Question: Here is a barplot with 'ggplot':
'''
library(ggplot2)
ggplot(subset(dat, Gene=='3_RH2B'), aes(x=Morpho, y=Weights, fill=Model2)) + geom_bar(stat='identity') + ggtitle('RH2B')
'''

My problem is that the colors repeat instead of forming one big block. I would like that each bar is formed by three blocks of color corresponding to the three levels of the variable 'dat$Model2'. How can I achieve this? Why does ggplot create this graph and not directly the one I'd like?
Here is the data.frame 'dat':
'''
Gene Morpho Model Weights Model2
1 1_RH1 Morph_PC1 OUMV 0.081666667 OUMx
2 1_RH1 Morph_PC1 OUM 0.093333333 OUMx
3 1_RH1 Morph_PC1 BM1 0.286666667 BMx
4 1_RH1 Morph_PC1 OUMVA 0.191666667 OUMx
5 1_RH1 Morph_PC1 OU1 0.076666667 OU1
6 1_RH1 Morph_PC1 BMS 0.255000000 BMx
7 1_RH1 Morph_PC1 OUMA 0.013333333 OUMx
8 1_RH1 Morph_PC2 OU1 0.106666667 OU1
9 1_RH1 Morph_PC2 BM1 0.030000000 BMx
10 1_RH1 Morph_PC2 OUM 0.226666667 OUMx
11 1_RH1 Morph_PC2 OUMVA 0.346666667 OUMx
12 1_RH1 Morph_PC2 OUMA 0.238333333 OUMx
13 1_RH1 Morph_PC2 OUMV 0.045000000 OUMx
14 1_RH1 Morph_PC2 BMS 0.003333333 BMx
15 2_LWS Morph_PC1 BM1 0.545000000 BMx
16 2_LWS Morph_PC1 BMS 0.253333333 BMx
17 2_LWS Morph_PC1 OUM 0.061666667 OUMx
18 2_LWS Morph_PC1 OUMV 0.018333333 OUMx
19 2_LWS Morph_PC1 OUMA 0.015000000 OUMx
20 2_LWS Morph_PC1 OUMVA 0.110000000 OUMx
21 2_LWS Morph_PC1 OU1 0.000000000 OU1
22 2_LWS Morph_PC2 OU1 0.136666667 OU1
23 2_LWS Morph_PC2 OUM 0.078333333 OUMx
24 2_LWS Morph_PC2 OUMVA 0.373333333 OUMx
25 2_LWS Morph_PC2 BM1 0.028333333 BMx
26 2_LWS Morph_PC2 OUMV 0.018333333 OUMx
27 2_LWS Morph_PC2 OUMA 0.353333333 OUMx
28 2_LWS Morph_PC2 BMS 0.013333333 BMx
29 3_RH2B Morph_PC1 BM1 0.301666667 BMx
30 3_RH2B Morph_PC1 BMS 0.478333333 BMx
31 3_RH2B Morph_PC1 OU1 0.091666667 OU1
32 3_RH2B Morph_PC1 OUM 0.066666667 OUMx
33 3_RH2B Morph_PC1 OUMA 0.028333333 OUMx
34 3_RH2B Morph_PC1 OUMV 0.023333333 OUMx
35 3_RH2B Morph_PC1 OUMVA 0.008333333 OUMx
36 3_RH2B Morph_PC2 OUM 0.246666667 OUMx
37 3_RH2B Morph_PC2 OUMA 0.171666667 OUMx
38 3_RH2B Morph_PC2 OUMV 0.096666667 OUMx
39 3_RH2B Morph_PC2 BMS 0.106666667 BMx
40 3_RH2B Morph_PC2 OU1 0.213333333 OU1
41 3_RH2B Morph_PC2 BM1 0.140000000 BMx
42 3_RH2B Morph_PC2 OUMVA 0.025000000 OUMx
'''
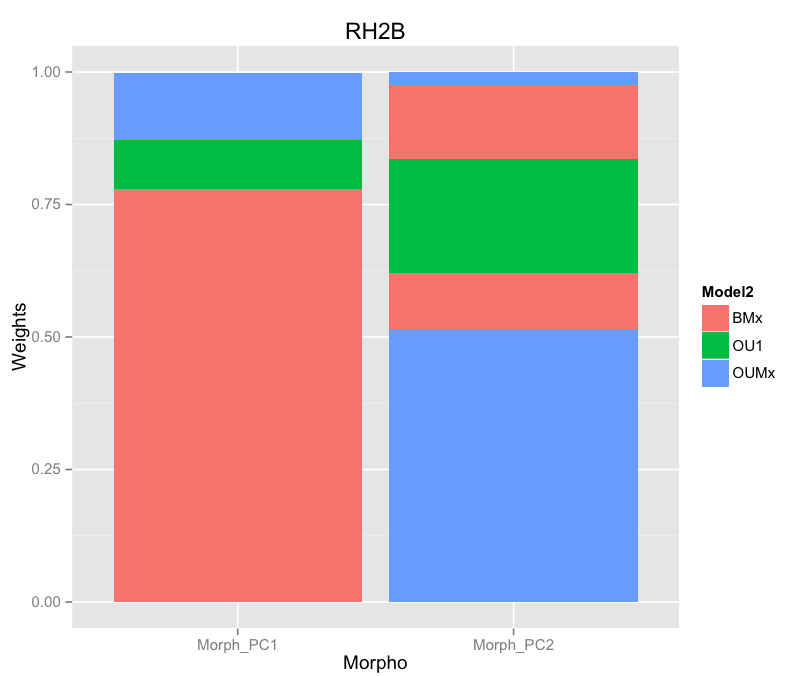
Answer: It appears that your data.frame is a summary table. In which case, 'stat = 'identity'' could be appropriate within the 'geom_bar' command. Except not. You need ggplot to perform additional aggregations on the summary table. For the first stacked bar (MORPH_PC1), the components to be stacked are ordered, and, despite 'stat='identity'', ggplot will add the appropriate weights. But if you change the order of the components of the first stacked bar, then it too will contain repeated colours. For instance, use your ggplot command with the following data frame to see the effect. It's your data frame except for a slight change in the order for the 'Model2' variable.
'''
dat = read.table(text = " Gene Morpho Model Weights Model2
29 3_RH2B Morph_PC1 BM1 0.301666667 BMx
32 3_RH2B Morph_PC1 OUM 0.066666667 OUMx
30 3_RH2B Morph_PC1 BMS 0.478333333 BMx
31 3_RH2B Morph_PC1 OU1 0.091666667 OU1
33 3_RH2B Morph_PC1 OUMA 0.028333333 OUMx
34 3_RH2B Morph_PC1 OUMV 0.023333333 OUMx
35 3_RH2B Morph_PC1 OUMVA 0.008333333 OUMx
36 3_RH2B Morph_PC2 OUM 0.246666667 OUMx
37 3_RH2B Morph_PC2 OUMA 0.171666667 OUMx
38 3_RH2B Morph_PC2 OUMV 0.096666667 OUMx
39 3_RH2B Morph_PC2 BMS 0.106666667 BMx
40 3_RH2B Morph_PC2 OU1 0.213333333 OU1
41 3_RH2B Morph_PC2 BM1 0.140000000 BMx
42 3_RH2B Morph_PC2 OUMVA 0.025000000 OUMx", header = TRUE, sep = "")
'''
Additional solutions to the one offered by @Alpha:
Perform the additional aggregation outside the ggplot2 command, then plot:
'''
datRevised = aggregate(Weights ~ Morpho + Model2, data = dat, FUN = "sum")
ggplot(datRevised, aes(x=Morpho, y=Weights, fill=Model2)) + geom_bar(stat='identity') + ggtitle('RH2B')
'''
Or, use the 'weight' aesthetic on the original data frame (see <URL>.
'''
ggplot(dat, aes(x=Morpho, weight=Weights, fill=Model2)) + geom_bar() + ggtitle('RH2B')
'''